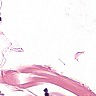
Metastatic tissue present: no